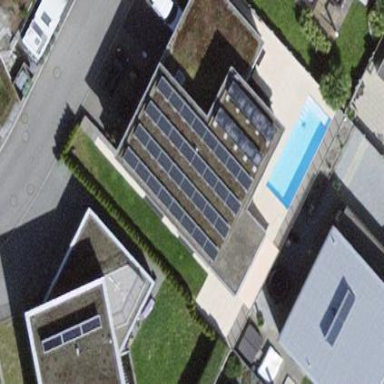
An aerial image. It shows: Solar power generator utilizing photovoltaic technology with solar photovoltaic panels.